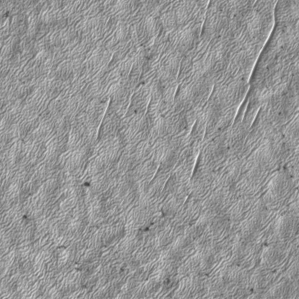
Label: frost